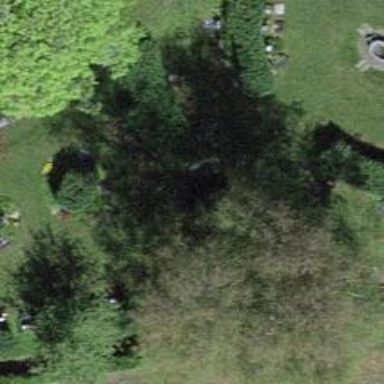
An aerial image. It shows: Park with broadleaved deciduous trees.